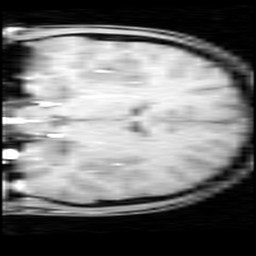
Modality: inplaneT1
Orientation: coronal
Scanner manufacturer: ge
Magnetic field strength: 3 T
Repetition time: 0.3 s
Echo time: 0.00344 s